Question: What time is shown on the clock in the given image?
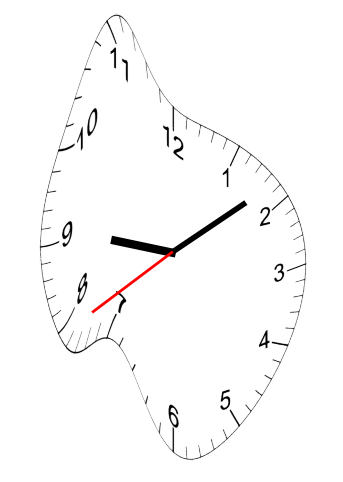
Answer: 09:08:39